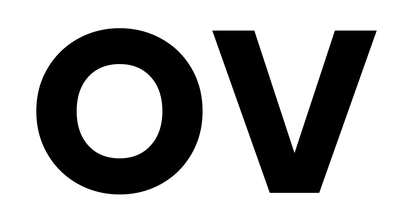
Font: Poppins-Bold